Question: I am trying to make a popover with an error, but I am having trouble making the arrow appear above the border of the div I am attaching it to. I would appreciate any help.
This is what I have so far...

This is the CSS code I am using, but cant get it to work:
1.DIV for the entire popover:
'''
<div class="info-popover">
<div class="inner"></div>
<div class="arrow"></div>
</div>
'''
2.CSS for each:
'''
.info-popover {
height: 250px;
margin-top: -255px;
position: absolute;
width: 400px;
}
.info-popover .inner {
background-color: #FFFFFF;
border: 1px solid #003366;
border-radius: 10px 10px 10px 10px;
height: 240px;
margin-top: 0;
width: 100%;
}
.info-popover .arrow {
background: url("/images/dock/popover-arrow.png") no-repeat scroll center -5px transparent;
height: 15px;
position: relative;
width: 100%;
z-index: 999;
}
'''
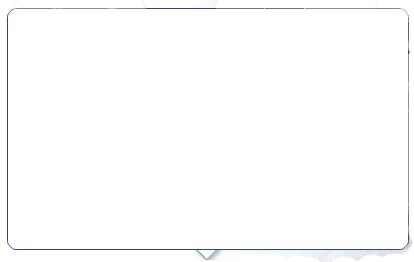
Answer: CSS solution:
<URL>
'''
.bubble
{
position: relative;
width: 400px;
height: 250px;
padding: 0px;
background: #FFFFFF;
border: #000 solid 1px;
-webkit-border-radius: 10px;
-moz-border-radius: 10px;
border-radius: 10px;
}
.bubble:after
{
content: "";
position: absolute;
bottom: -25px;
left: 175px;
border-style: solid;
border-width: 25px 25px 0;
border-color: #FFFFFF transparent;
display: block;
width: 0;
z-index: 1;
}
.bubble:before
{
content: "";
position: absolute;
top: 250px;
left: 174px;
border-style: solid;
border-width: 26px 26px 0;
border-color: #000 transparent;
display: block;
width: 0;
z-index: 0;
}
'''